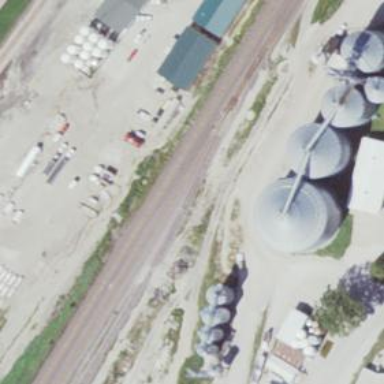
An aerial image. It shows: Railway yard used for servicing trains.